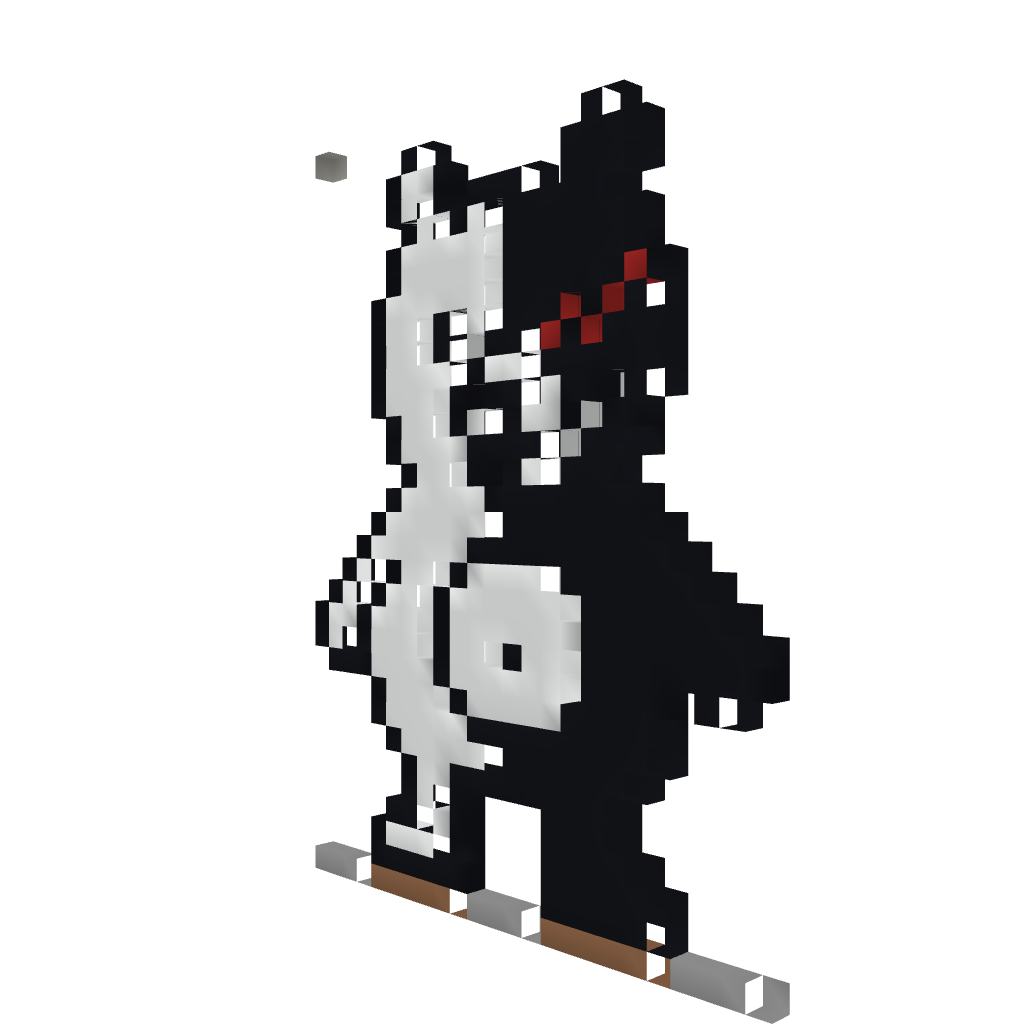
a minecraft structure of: Monobear